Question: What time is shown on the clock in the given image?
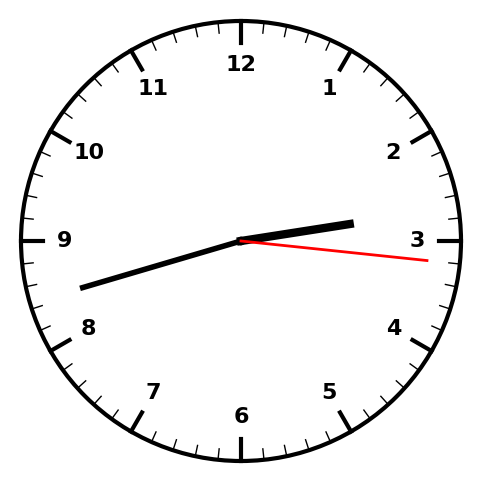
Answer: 02:42:16